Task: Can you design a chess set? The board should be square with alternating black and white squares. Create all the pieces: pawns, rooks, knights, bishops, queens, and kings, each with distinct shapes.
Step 3161:
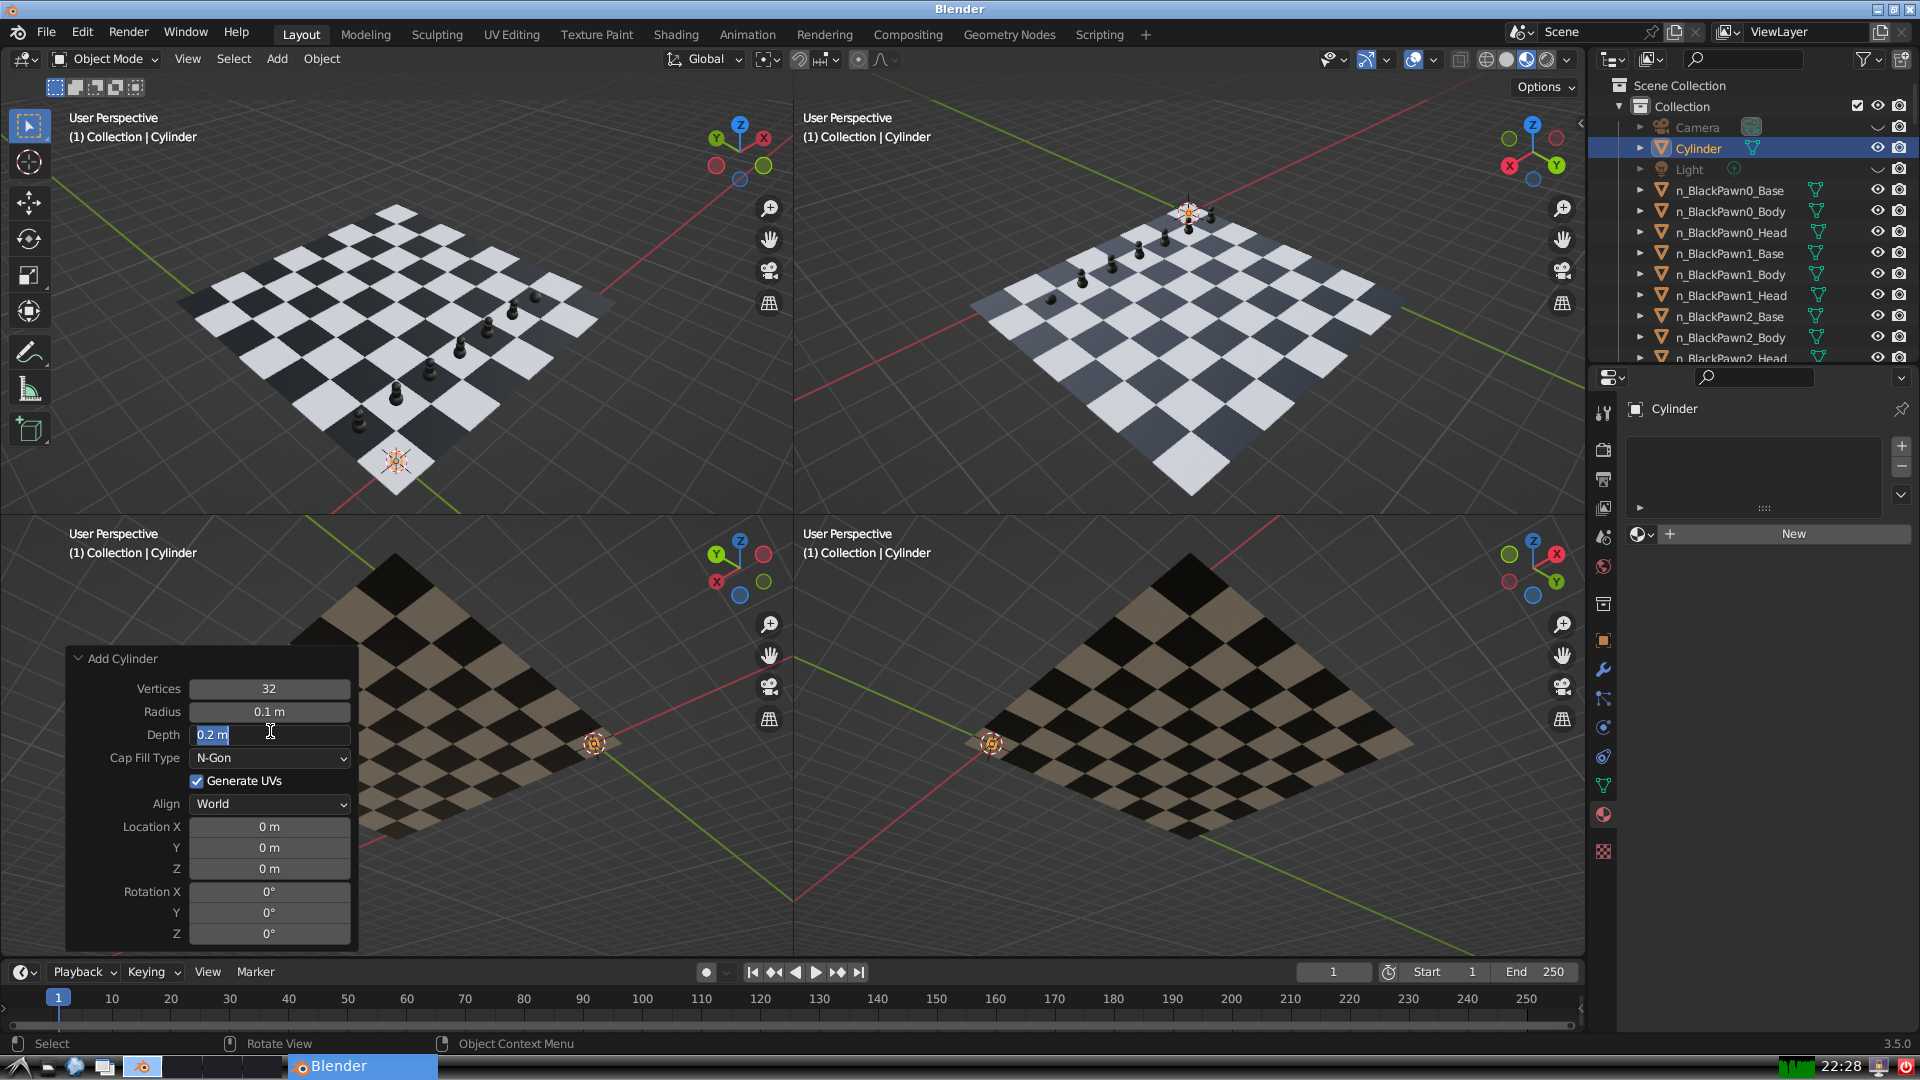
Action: input_text: 0.2